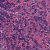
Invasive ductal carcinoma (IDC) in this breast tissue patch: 1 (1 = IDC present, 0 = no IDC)